Interaction volume radius: 10 \u00c5
Interaction volume height: 10 \u00c5
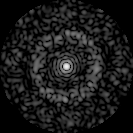
Disorder parameter: 0.8579